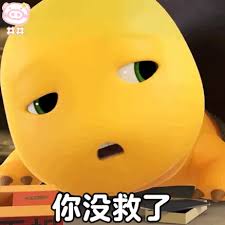
Label: nailong